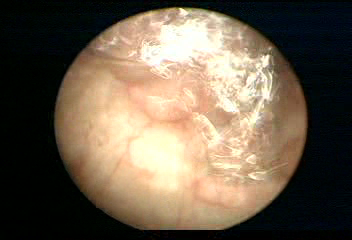
Modality: WLC
Class: Normal mucosa
Bladder cancer association: No